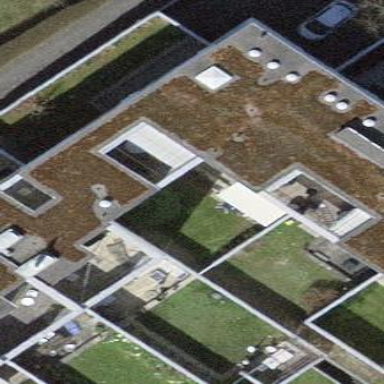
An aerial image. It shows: Residential building.